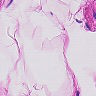
Metastatic tissue present: no